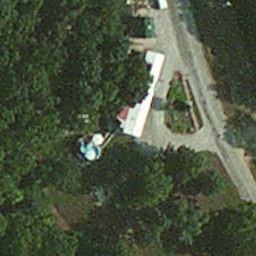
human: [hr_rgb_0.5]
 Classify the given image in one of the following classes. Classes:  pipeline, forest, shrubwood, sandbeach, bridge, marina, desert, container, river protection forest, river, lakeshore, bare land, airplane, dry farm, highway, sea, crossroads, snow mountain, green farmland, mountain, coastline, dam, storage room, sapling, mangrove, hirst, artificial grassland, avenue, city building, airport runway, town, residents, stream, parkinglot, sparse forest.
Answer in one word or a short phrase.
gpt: avenue